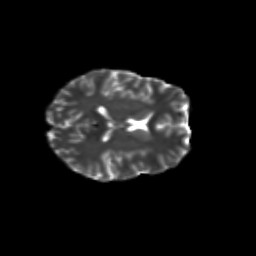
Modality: T2w
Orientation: axial
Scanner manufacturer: siemens
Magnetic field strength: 3 T
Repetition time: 9.2 s
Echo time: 0.084 s